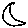
Label: moon